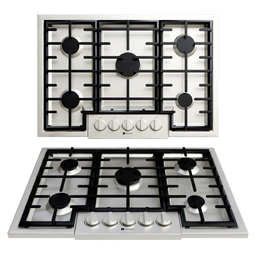
Label: appliances